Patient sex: F
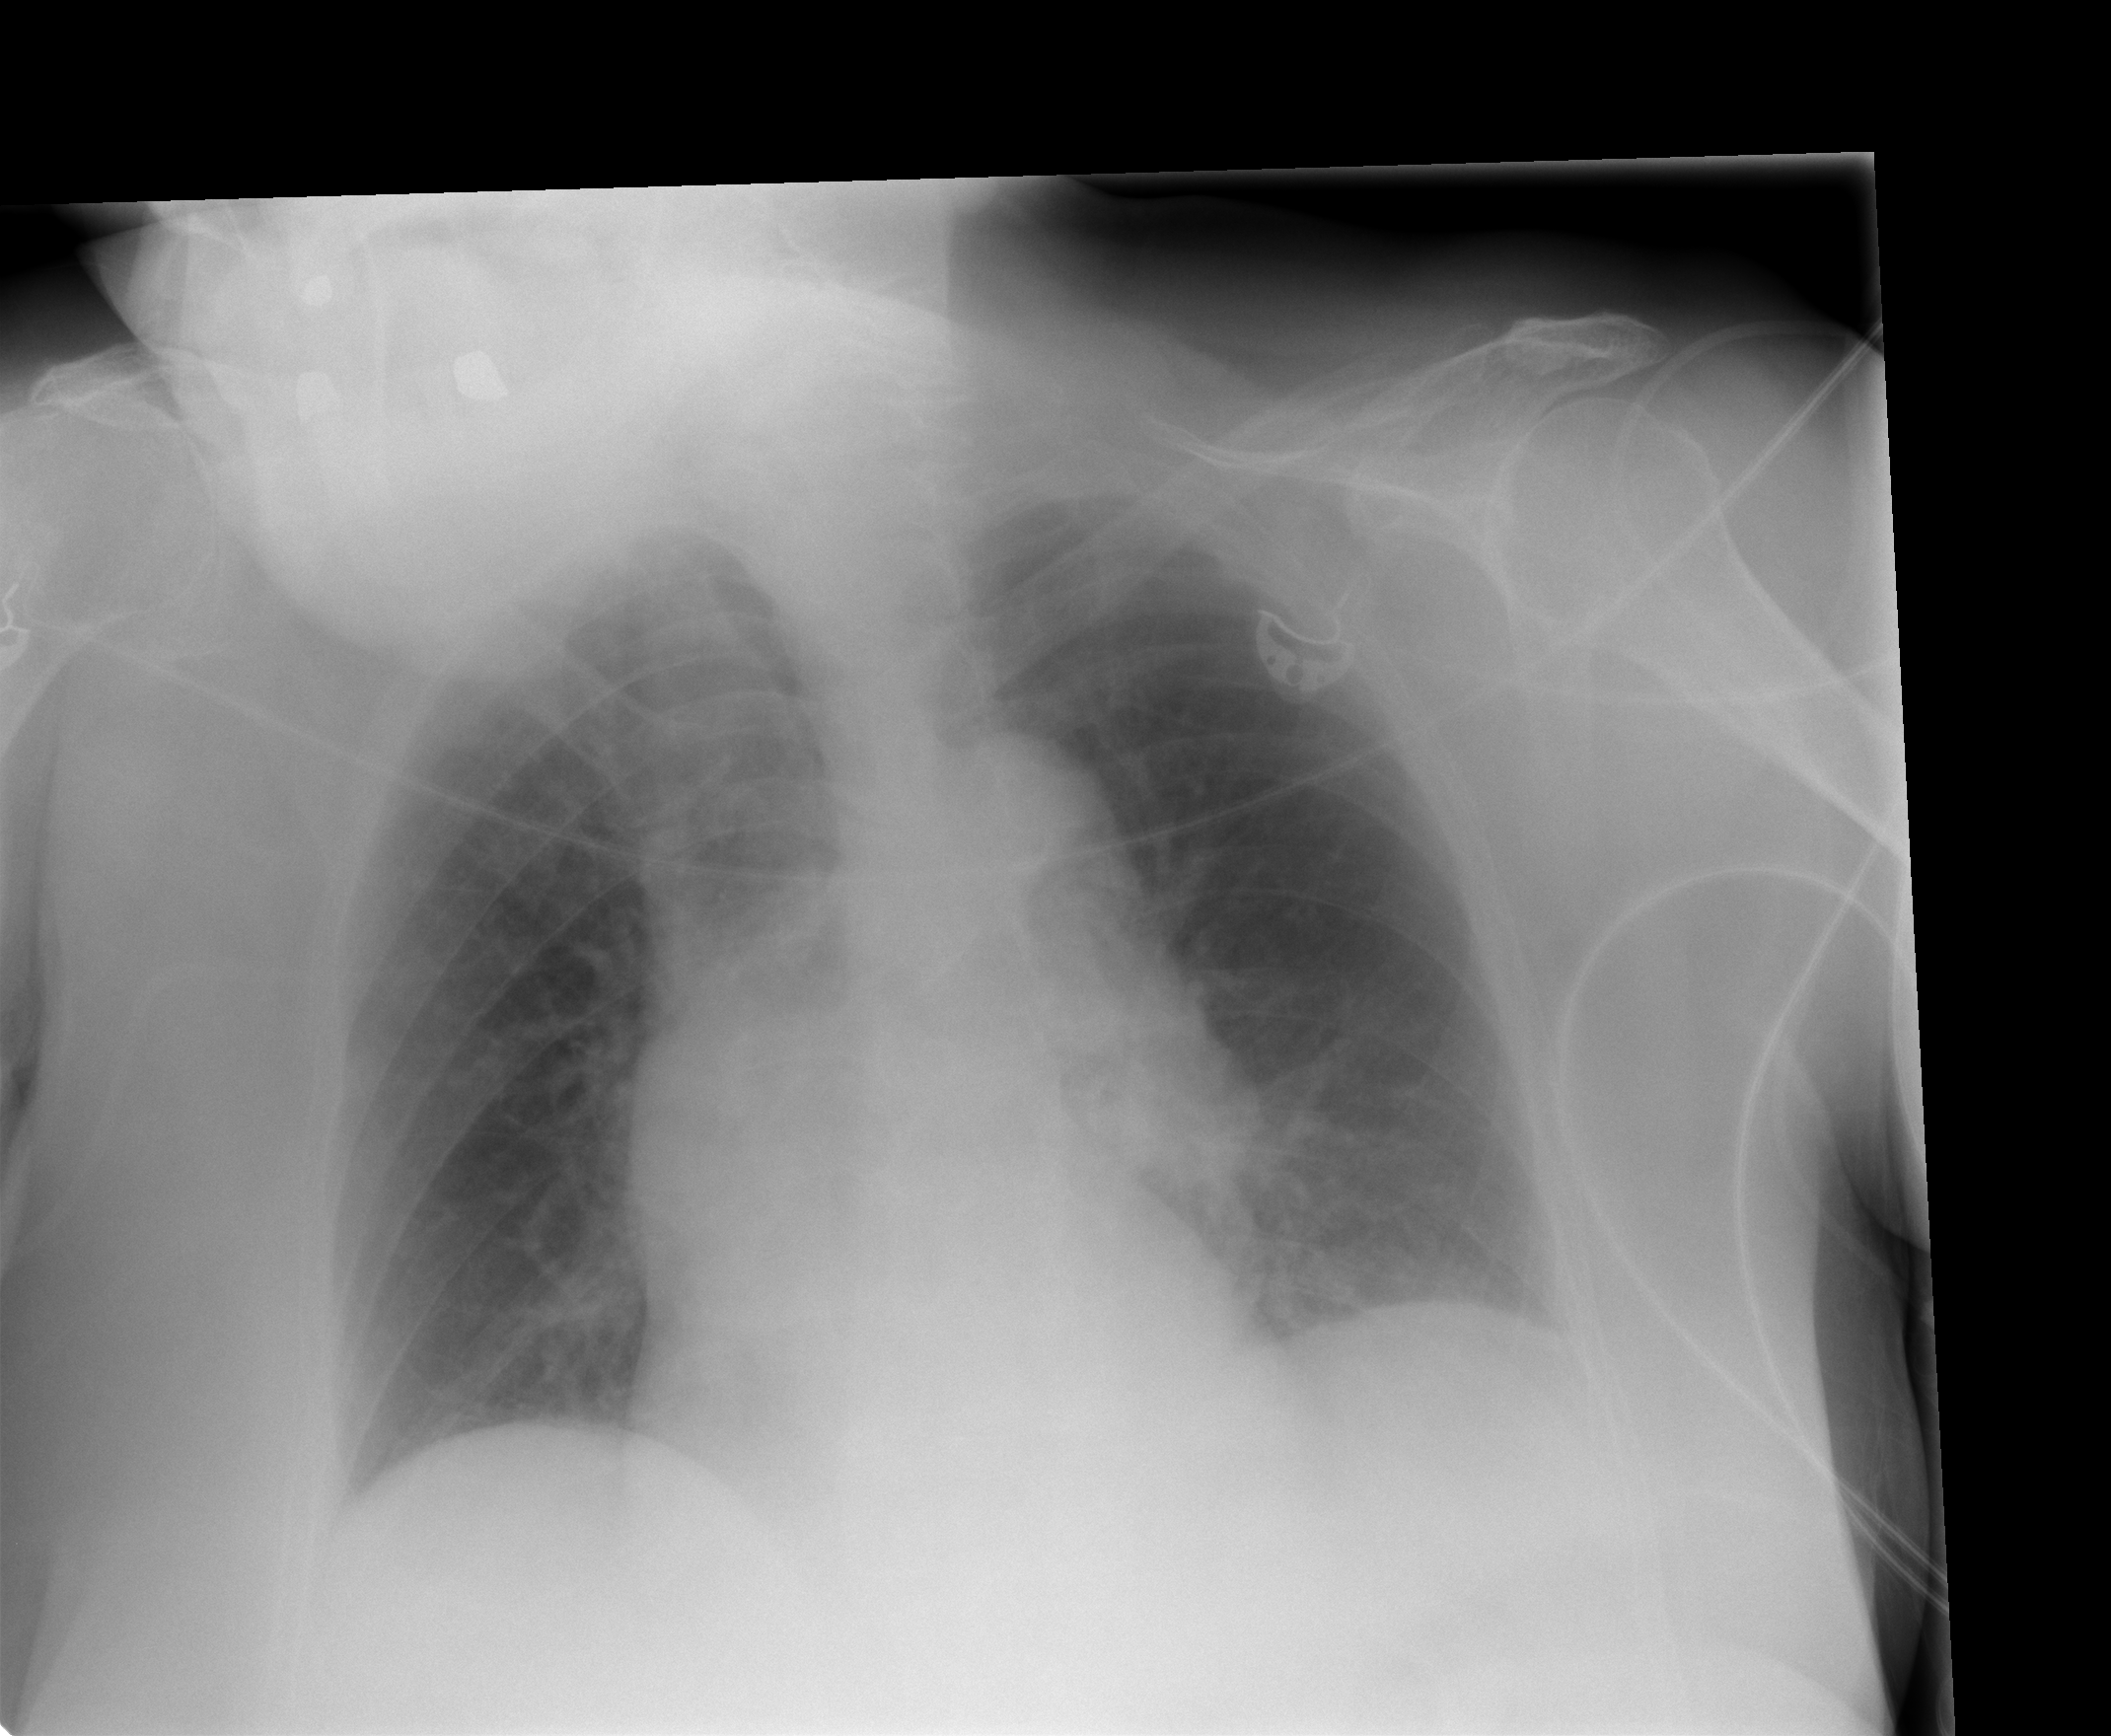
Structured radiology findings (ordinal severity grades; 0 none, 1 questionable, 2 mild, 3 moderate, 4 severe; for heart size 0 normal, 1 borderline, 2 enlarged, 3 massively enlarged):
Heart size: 1
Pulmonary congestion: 2
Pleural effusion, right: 0
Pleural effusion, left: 0
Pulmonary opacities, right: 0
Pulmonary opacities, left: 0
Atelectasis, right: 0
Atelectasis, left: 0